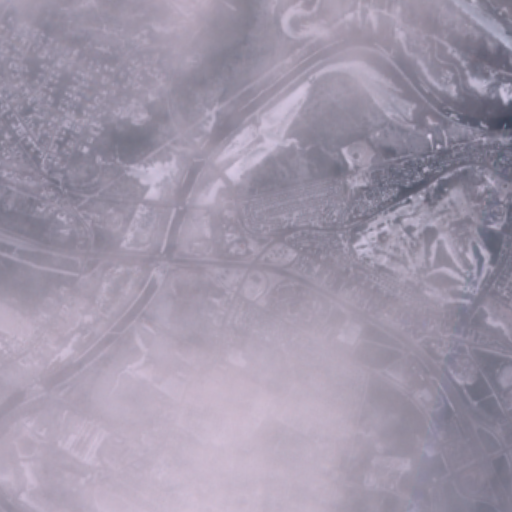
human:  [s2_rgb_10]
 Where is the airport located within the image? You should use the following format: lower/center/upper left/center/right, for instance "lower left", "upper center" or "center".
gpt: The airport is located in the upper left of the image.
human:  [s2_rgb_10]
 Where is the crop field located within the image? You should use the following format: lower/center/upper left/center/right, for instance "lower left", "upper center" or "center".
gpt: The crop field is located in the lower center of the image.
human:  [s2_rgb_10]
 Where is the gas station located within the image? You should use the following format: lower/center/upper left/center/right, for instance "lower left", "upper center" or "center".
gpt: The gas station is located in the lower right of the image.
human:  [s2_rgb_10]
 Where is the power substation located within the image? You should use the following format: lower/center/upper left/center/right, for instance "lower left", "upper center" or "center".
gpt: The power substation is located in the lower right of the image.
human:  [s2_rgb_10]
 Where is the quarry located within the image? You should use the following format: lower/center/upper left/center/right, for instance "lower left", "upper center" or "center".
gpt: The quarry is located in the upper left of the image.
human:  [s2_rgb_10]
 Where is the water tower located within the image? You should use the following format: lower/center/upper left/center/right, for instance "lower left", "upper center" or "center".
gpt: The water tower is located in the lower right of the image.
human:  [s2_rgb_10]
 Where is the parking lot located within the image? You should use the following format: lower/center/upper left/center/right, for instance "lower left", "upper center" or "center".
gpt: There is no parking lot in the image.